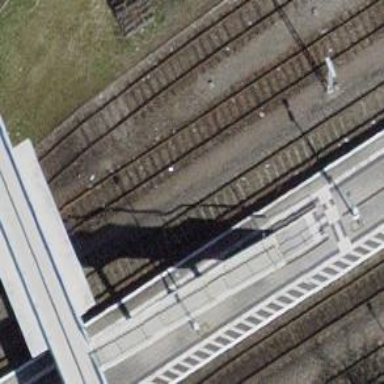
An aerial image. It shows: Single-track railway siding.